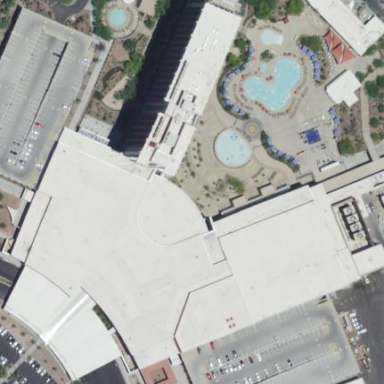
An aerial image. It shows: Commercial building used as hotel.